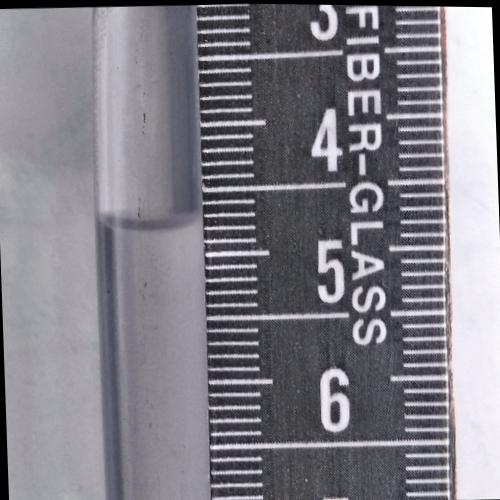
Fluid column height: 4.8 cm